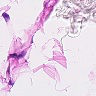
Metastatic tissue present: no